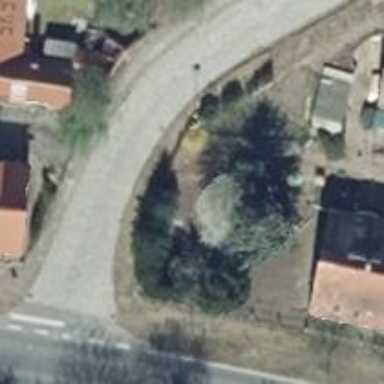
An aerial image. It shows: Emergency access point on the road.